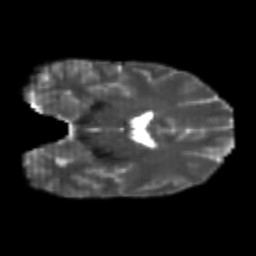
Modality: T2w
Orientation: coronal
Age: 20
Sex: male
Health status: healthy
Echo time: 0.074 s